Question: I am creating a piece of javascript code where it's necessary to identify every polygon created from a number of randomly generated intersecting lines. The following screenshot will give a better explanation of what I'm talking about:

Now, I need to calculate the area of each polygon and return the largest area. The approach I'm taking is to identify every intersection (denoted with red dots) and treat them as a vertex of whichever polygon(s) they belong to. If I can somehow identify which polygon(s) each vertex/intersection belongs to, then arrange the vertices of each polygon in a clockwise direction then it would be simple to apply the shoelace theorem to find the area of each polygon.
However, I'm afraid that I'm completely lost and have tried various (failed) methods to achieve this. What is the best way to compile a list of clockwise-arranged vertices for each polygon? I'm working on acquiring which segments are associated with every given intersection, and I think this is a step in the right direction but I don't know where to go from there. Does this require some vector work?
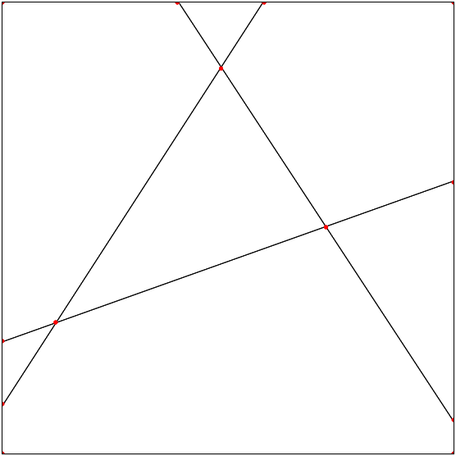
Answer: I can think of one possibility. Here I've labeled each of the vertices.
<URL>
<URL>
I'm assuming that if you know the lines involved and their intersections, you can find all the line segments that intersect at a particular point. So lets start with a particular point, say 'K', and a directed segment, 'IK'. Now we have four directed segments that lead from the end of that, 'KI', 'KJ', 'KL', and 'KM'. We are interested only in the two that are closest to, but not on, the line 'KI'. Let's focus on 'KM', although you can do the same thing with 'KJ'.
(Note that if there are more than two lines intersecting at the point, we can still find the two that are closest to the line, generally one forming a positive angle with the initial segment, the other a negative one.)
We notice that 'IKM' is a positive angle, and then examine the segments containing 'M', choosing the one with the smallest positive angle with 'KM', in this case 'MF', do this again at 'F' (although there are only two choices here) to get 'FG', and then 'GH', and then 'HI', which completes one polygon, the hexagon 'IKMFGH'.
Going back to our original segment of 'IK', we look at our other smallest angle, 'IKJ', and do a similar process to find the triangle 'IKJ'. We have now found all the polygons containing 'IK'.
Then of course you do this again, each other segment. You will need to remove duplicates, or be smarter about not continuing to analyze a path when you can see it will be a duplicate. (Each angle will be in at most one polygon, so if you see an angle already recorded, you can skip it.)
This would not work if your polygons weren't convex, but if they are made from lines cut through a rectangle, I'm pretty sure they will always be convex.
I haven't actually tried to code this, but I'm pretty sure it will work.